Question: I am trying to generate a heatmap of a 10x10 matrix. All values in the matrix are probabilities; sum of all elements equal to 1.0. I decided to use the matshow plot type (it seemed easy to use), however I cannot generate the output I'd like to have so far.
1.Visually it looks kinda ugly. Would you recommend a fitting color map for use in a heatmap?
2.Is there a way to assign predefined bins to the color map when using matshow? E.g. take a gradient of 1000 colors, always use the same colors for the corresponding probabilities. In default behavior, I think matshow checks the minimum and maximum values, assigned the first and last colors in the gradient to those values, then colorizes the values in between by interpolation.
Sometimes I have very similar probabilities in the matrix, and other times the range of probabilities may be great. Due to the default behavior I tried to explain above, I get similar plots, which makes comparisons harder.
My code for generating the said heat maps (and an example plot) is below by the way.
Thanks!
'''
import numpy as np
import matplotlib
import matplotlib.pyplot as plt
def pickcoord():
i = np.random.randint(0,10)
j = np.random.randint(0,10)
return [i,j]
board = np.zeros((10,10))
for i in range(<PHONE>):
try:
direction = np.random.randint(0,2)
new_board = np.zeros((10,10))
coords = pickcoord()
if direction == 1:
for k in range(2):
new_board[coords[0]][coords[1]+k] = 1
else:
for k in range(2):
new_board[coords[0]+k][coords[1]] = 1
except IndexError:
new_board = np.zeros((10,10))
board = board + new_board
board_prob = board/np.sum(board)
plt.figure(figsize=(6,6))
plt.matshow(board_prob, cmap=matplotlib.cm.Spectral_r, interpolation='none')
plt.xticks(np.arange(0.5,10.5), [])
plt.yticks(np.arange(0.5,10.5), [])
plt.grid()
'''

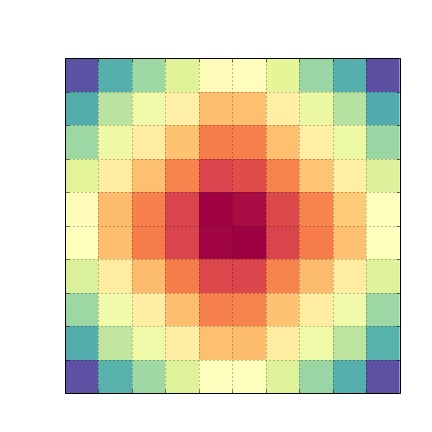
Answer: Your second problem can be solved using the 'vmin' and 'vmax' arguments of the 'matshow' function:
'''
matshow(board_prob, cmap=cm.Spectral_r, interpolation='none', vmin=0, vmax=1)
'''
Considering your first problem, it depends on what you want to emphasize or display. Choose a fitting colormap from the <URL>.